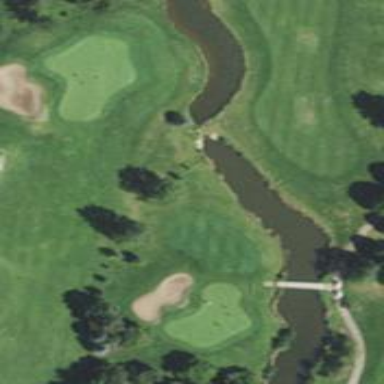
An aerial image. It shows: Path bridge with view of golf course.